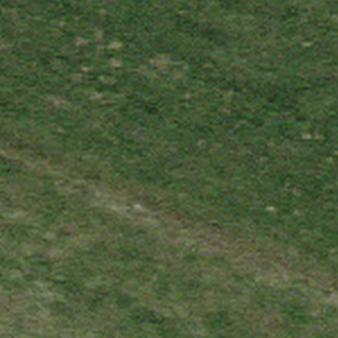
Label: other